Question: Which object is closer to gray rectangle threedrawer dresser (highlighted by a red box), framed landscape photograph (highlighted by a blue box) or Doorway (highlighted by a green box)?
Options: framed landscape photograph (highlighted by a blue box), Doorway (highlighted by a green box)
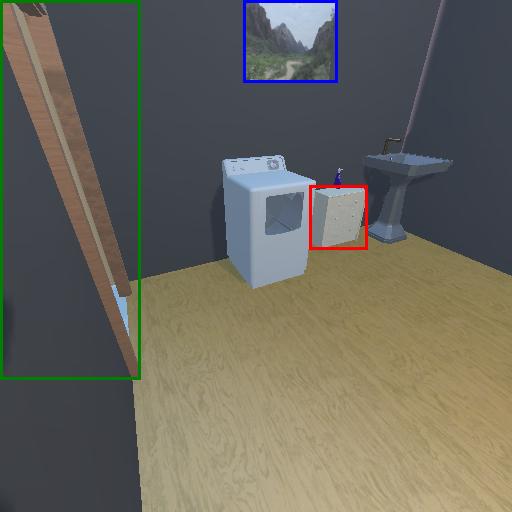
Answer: framed landscape photograph (highlighted by a blue box)